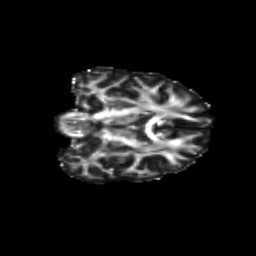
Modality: FA
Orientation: coronal
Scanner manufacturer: siemens
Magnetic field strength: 3 T
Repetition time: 9.2 s
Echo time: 0.084 s